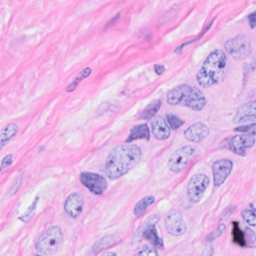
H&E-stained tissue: Breast